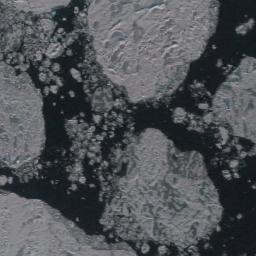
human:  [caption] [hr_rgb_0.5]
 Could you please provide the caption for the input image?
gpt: A lot of small pieces of sea ice floats between several large pieces of sea ice .

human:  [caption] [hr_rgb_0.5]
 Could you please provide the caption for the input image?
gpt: There are sea ice of different sizes .

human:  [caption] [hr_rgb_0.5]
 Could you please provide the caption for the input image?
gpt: There are many ice on the dark green sea .

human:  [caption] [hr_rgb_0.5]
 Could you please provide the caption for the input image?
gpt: Several large ice cubes of various sizes and surrounding small pieces of ice float on the deep blue sea .

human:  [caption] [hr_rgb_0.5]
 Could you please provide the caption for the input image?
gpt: There are some pieces of sea ice .